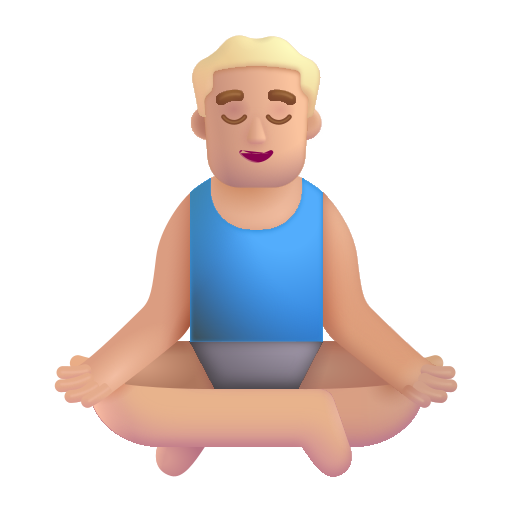
man in lotus position color  light